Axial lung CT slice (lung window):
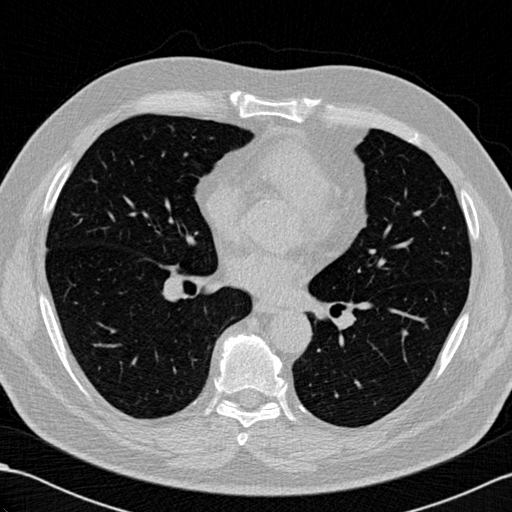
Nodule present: no